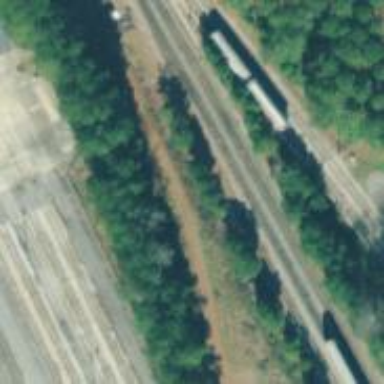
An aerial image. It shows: Railway siding with rails.